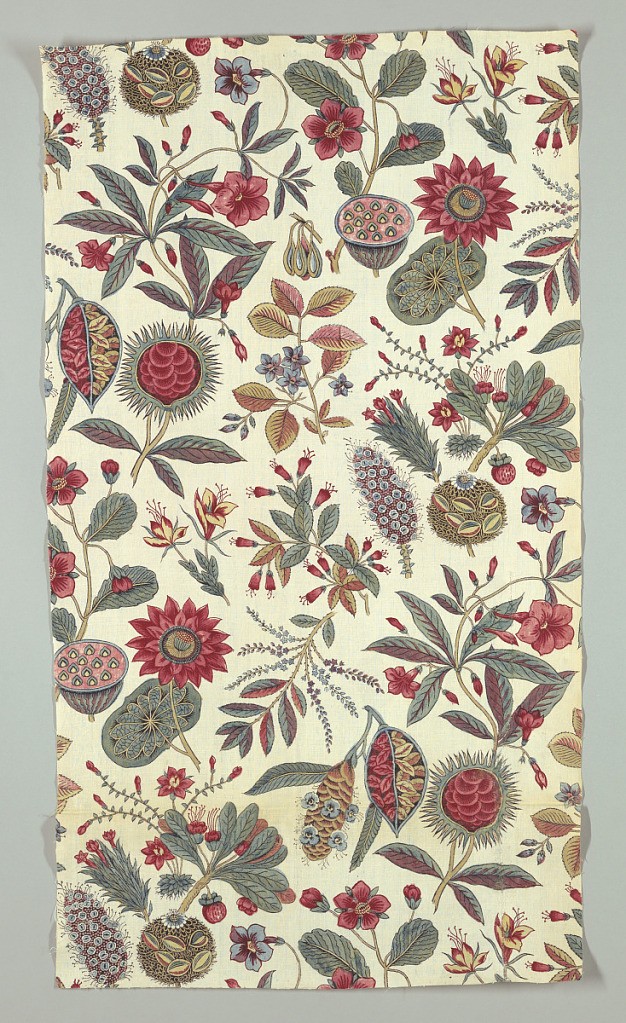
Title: Textile
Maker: Oberkampf & Cie., Jouy-en-Josas, France, 1759–1815
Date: ca. 1796
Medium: cotton Technique: block printed (black, 2 reds), other colors applied by brush, plain weave foundation
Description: Exotic flowering plants in bright colors scattered on a white background.